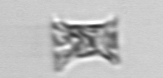
Label: Eucampia